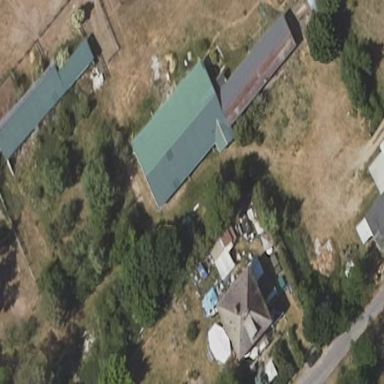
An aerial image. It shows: Farmyard area.